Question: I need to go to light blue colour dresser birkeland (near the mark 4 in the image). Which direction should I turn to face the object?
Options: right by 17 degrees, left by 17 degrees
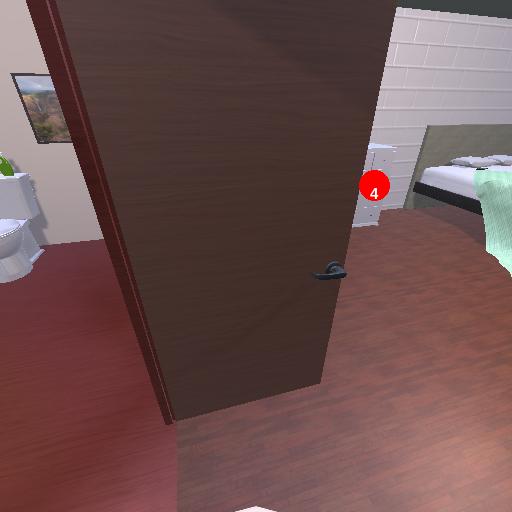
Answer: right by 17 degrees